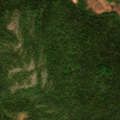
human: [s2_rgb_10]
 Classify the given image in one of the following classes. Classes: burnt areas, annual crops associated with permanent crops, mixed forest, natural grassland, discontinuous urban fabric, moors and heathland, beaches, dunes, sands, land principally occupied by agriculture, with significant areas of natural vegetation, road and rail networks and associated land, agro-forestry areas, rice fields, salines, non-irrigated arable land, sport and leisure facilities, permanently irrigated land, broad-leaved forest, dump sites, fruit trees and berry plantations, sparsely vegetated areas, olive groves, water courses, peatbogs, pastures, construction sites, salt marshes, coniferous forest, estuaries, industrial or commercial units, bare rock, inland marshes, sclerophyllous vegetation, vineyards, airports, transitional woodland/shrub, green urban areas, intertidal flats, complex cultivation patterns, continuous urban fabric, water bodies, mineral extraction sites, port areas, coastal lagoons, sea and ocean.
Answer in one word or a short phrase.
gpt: coniferous forest